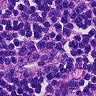
Metastatic tissue present: no